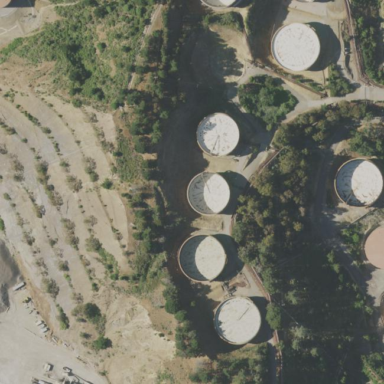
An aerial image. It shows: Industrial area with refinery.